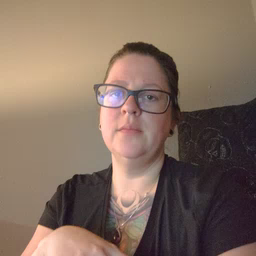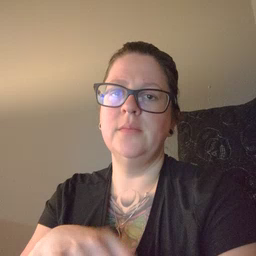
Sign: drawer